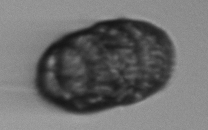
Label: Margalefidinium